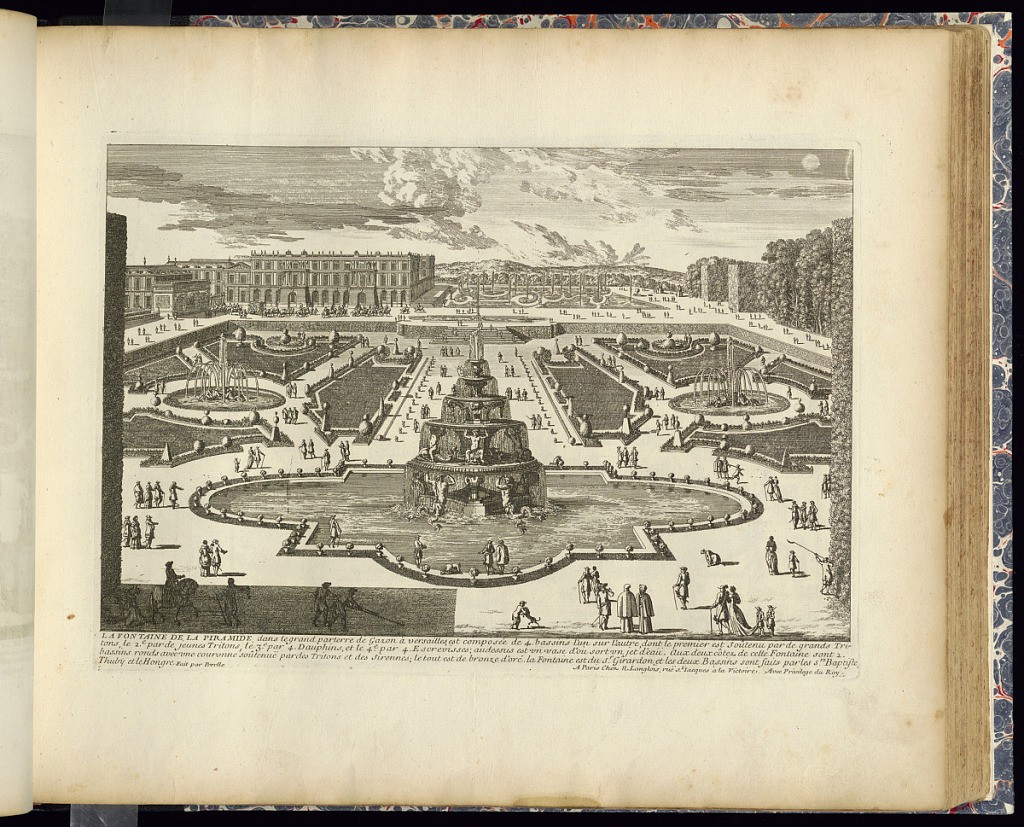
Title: LA FONTAINE DE LA PIRAMIDE,
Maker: Adam Perelle, French, 1638 – 1695
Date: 1669–1703
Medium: Etching on laid paper
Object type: Print
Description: View of the cascading Fountian of the Pyramid with water pouring over platforms supported by mermen and putti riding dolphins, within a large basin in the foreground, set within the formal gardens at Versailles. Beyond that, parterre planting, rows of topiary, planted vases and more fountains, with the palace to the far left, and bosquets (groves) to the right. Figures (courtiers) throughout the grounds. The plate is signed and titled with a description.